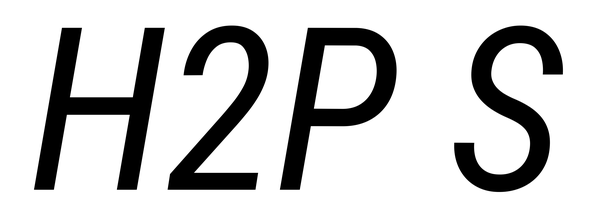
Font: Roboto-Italic_Condensed_Italic